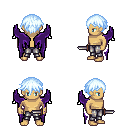
a pixel art fantasy rpg character, male body template, human, tanned skin, purple wings, metal pants, white cyan short bangs hairstyle, dagger, four views (front, back, left, right), 2x2 character sprite sheet, small pixel art, hard edges, no anti-aliasing